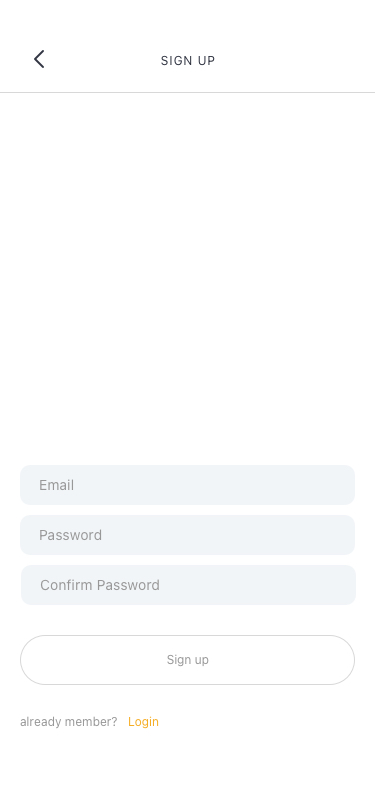
Text in this UI design:
already member?
Login
SIGN UP